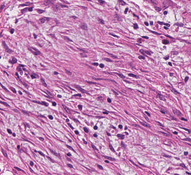
Tumor epithelial tissue: no
Tumor-associated stroma tissue: yes
Normal tissue: no